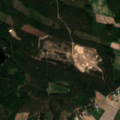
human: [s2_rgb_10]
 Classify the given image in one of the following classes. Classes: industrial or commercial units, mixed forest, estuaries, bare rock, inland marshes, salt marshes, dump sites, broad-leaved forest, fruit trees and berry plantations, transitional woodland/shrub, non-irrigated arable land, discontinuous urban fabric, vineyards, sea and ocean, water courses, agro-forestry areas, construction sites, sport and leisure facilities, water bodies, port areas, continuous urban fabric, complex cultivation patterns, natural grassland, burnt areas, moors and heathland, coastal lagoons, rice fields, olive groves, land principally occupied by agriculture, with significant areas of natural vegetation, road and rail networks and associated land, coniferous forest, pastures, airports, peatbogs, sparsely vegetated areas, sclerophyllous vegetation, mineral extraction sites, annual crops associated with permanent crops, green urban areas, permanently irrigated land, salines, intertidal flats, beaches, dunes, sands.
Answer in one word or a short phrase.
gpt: non-irrigated arable land, coniferous forest, mixed forest, transitional woodland/shrub, water bodies